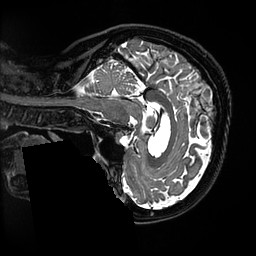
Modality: T2w
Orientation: sagittal
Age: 62
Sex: female
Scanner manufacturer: ge
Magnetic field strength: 3 T
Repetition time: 3.202 s
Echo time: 0.06575 s